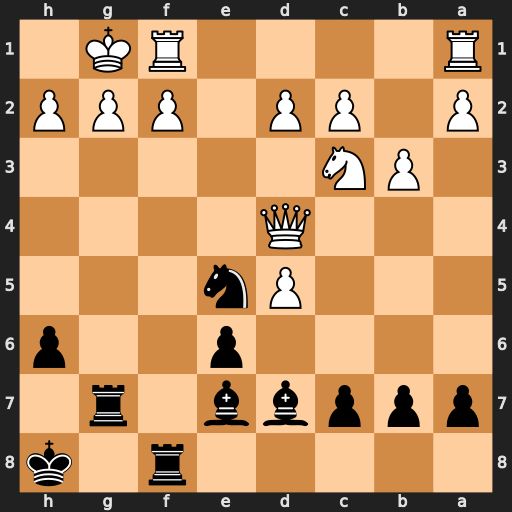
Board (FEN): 5r1k/pppbb1r1/4p2p/3Pn3/3Q4/1PN5/P1PP1PPP/R4RK1
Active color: b
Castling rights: -
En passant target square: -
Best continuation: Nf3+ Kh1 Nxd4